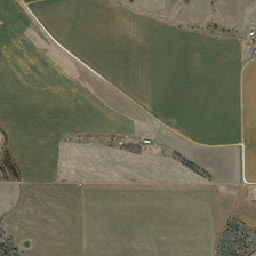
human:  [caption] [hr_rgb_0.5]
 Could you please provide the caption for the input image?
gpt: Farm roads are very long.

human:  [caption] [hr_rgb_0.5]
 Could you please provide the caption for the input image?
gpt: There are several farms s.

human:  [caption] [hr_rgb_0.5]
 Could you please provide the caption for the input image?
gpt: A few fields together.

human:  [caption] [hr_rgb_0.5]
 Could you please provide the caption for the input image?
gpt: It's a long way across the farmland.

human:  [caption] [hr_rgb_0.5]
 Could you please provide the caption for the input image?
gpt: several pieces of agricultural land are assembled.